Question: Whenever I am trying to run the following command I am gettign the ant not installed error.
'''
C:\MyApp\Android\MySpe\Audio>cordova platform add android
Creating android project...
C:\Users\atulc\.cordova\lib\android\cordova\3.4.0\bin\node_modules\q\q.js:126
throw e;
^
Error: ERROR : executing command 'ant', make sure you have ant installed and add
ed to your path.
at C:\Users\atulc\.cordova\lib\android\cordova\3.4.0\bin\lib\check_reqs.js:4
7:27
at ChildProcess.exithandler (child_process.js:641:7)
at ChildProcess.EventEmitter.emit (events.js:98:17)
at maybeClose (child_process.js:743:16)
at Socket.<anonymous> (child_process.js:956:11)
at Socket.EventEmitter.emit (events.js:95:17)
at Pipe.close (net.js:465:12)
Error: C:\Users\atulc\.cordova\lib\android\cordova\3.4.0\bin\create.bat: Command
failed with exit code 8
at ChildProcess.whenDone (C:\Users\atulc\AppData\Roaming\npm\node_modules\co
rdova\src\superspawn.js:126:23)
at ChildProcess.EventEmitter.emit (events.js:98:17)
at maybeClose (child_process.js:743:16)
at Process.ChildProcess._handle.onexit (child_process.js:810:5)
'''
I have also updated my Environment variable accrodingly but still getting the above mentioned error:-
ANT_HOME : C:\ant
JAVA_HOME:C:\Program Files\Java\jdk1.7.0_21\
and path variable as well..
Any help is really appreciated..
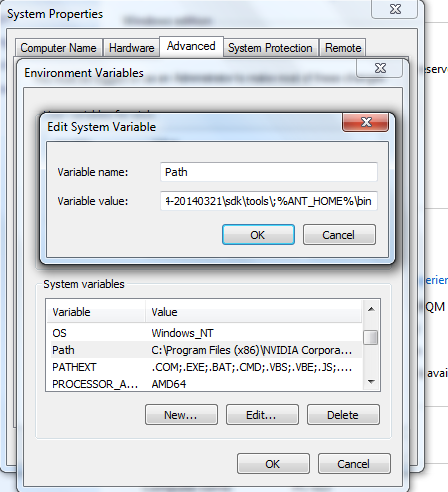
Answer: You need to update your PATH environment variable.
If you already created the ANT_HOME environment variable, add this to your PATH:
'''
PATH = "(current_path);%ANT_HOME%in"
'''